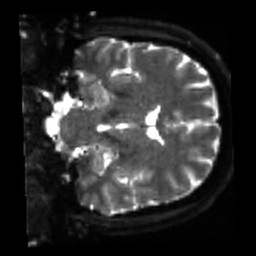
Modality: sbref
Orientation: coronal
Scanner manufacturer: siemens
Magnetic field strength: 3 T
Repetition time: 4 s
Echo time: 0.0594 s